Aerial crown-view tile of a tropical tree (Barro Colorado Island, Panama), acquired 20250818:
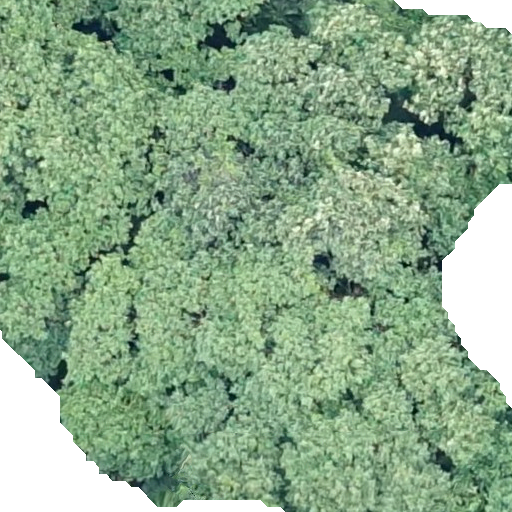
Species: Hieronyma alchorneoides
GBIF accepted scientific name: Hieronyma alchorneoides
Crown area: 442.682 m²